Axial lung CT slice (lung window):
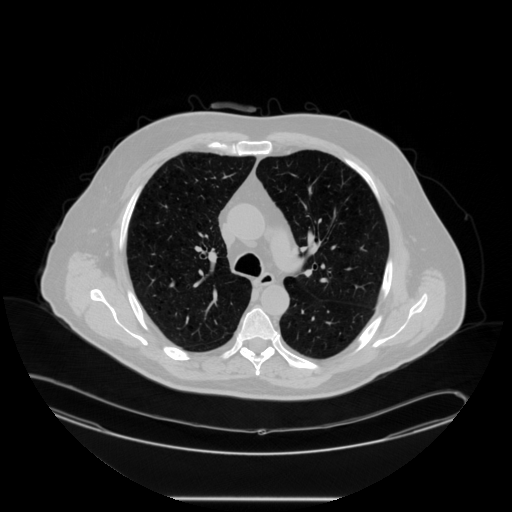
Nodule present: no